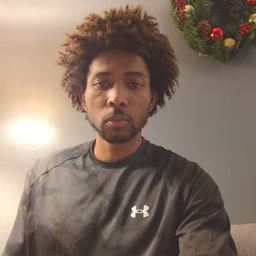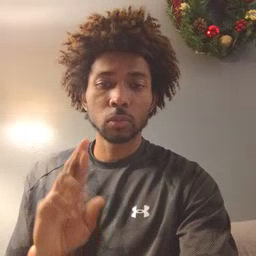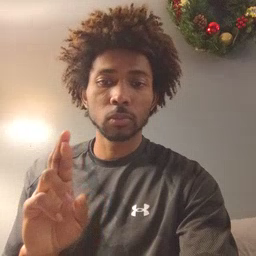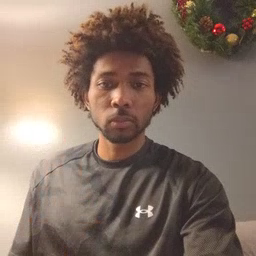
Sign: refrigerator